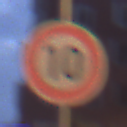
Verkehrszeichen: Geschwindigkeit10
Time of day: Night
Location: Outdoor (Urban)
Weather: PartlyCloudy
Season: NotSpecified
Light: Artificial